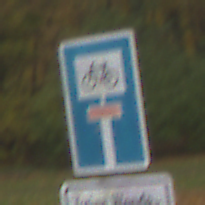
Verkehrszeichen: SackgasseRadverkehrDurchlaessig
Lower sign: HinweisGeaenderteVorfahrtVerkehrsfuehrungVerkehrsregelung3
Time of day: Midday
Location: Outdoor (Nature)
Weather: Overcast
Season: Autumn
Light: Natural